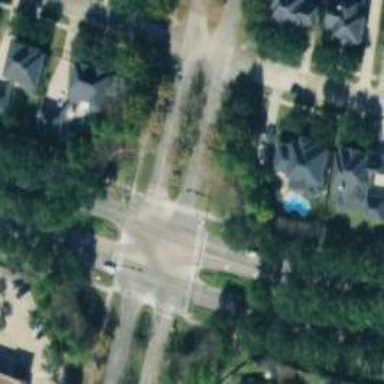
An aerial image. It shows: Secondary road.